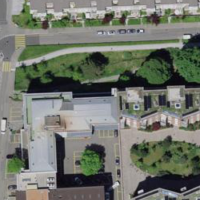
EUNIS habitat code: 54
Species observed at this site:
Calopteryx splendens
Senecio vulgaris